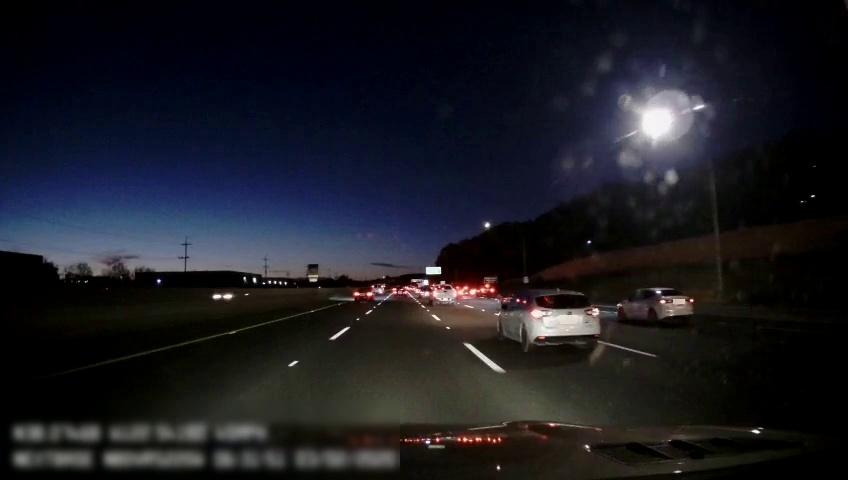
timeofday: Night
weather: Other
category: Drivable Space
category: Vehicles | Truck
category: Vehicles | Van
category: Vehicles | Car
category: Vehicles | Car
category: Vehicles | Car
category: Vehicles | Car
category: Vehicles | Car
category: Vehicles | Car
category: Vehicles | Car
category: Vehicles | Car
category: Lanes | Alternate Lane
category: Lanes | Alternate Lane
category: Lanes | Alternate Lane
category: Lanes | Alternate Lane
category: Lanes | Alternate Lane
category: Traffic | Signs
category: Traffic | Signs